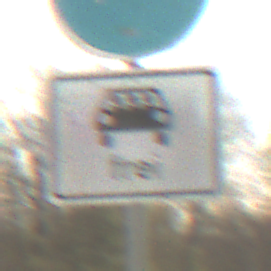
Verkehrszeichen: MehrfachbesetzePersonenkraftwagenFrei
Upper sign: Busssonderstreifen
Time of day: MorningAfternoon
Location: Outdoor (Suburban)
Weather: Overcast
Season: NotSpecified
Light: Natural